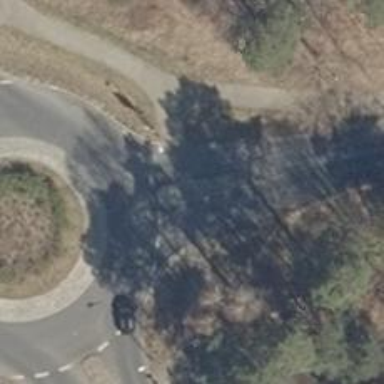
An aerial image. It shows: Uncontrolled crossing on footway.